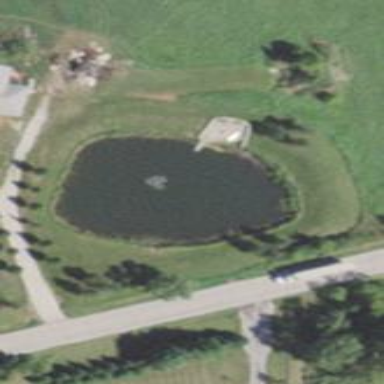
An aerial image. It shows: Pond with natural water.